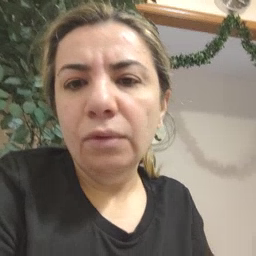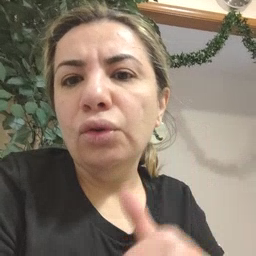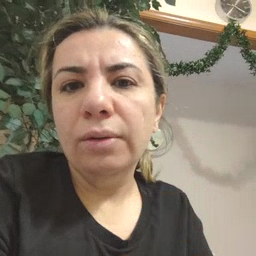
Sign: girl